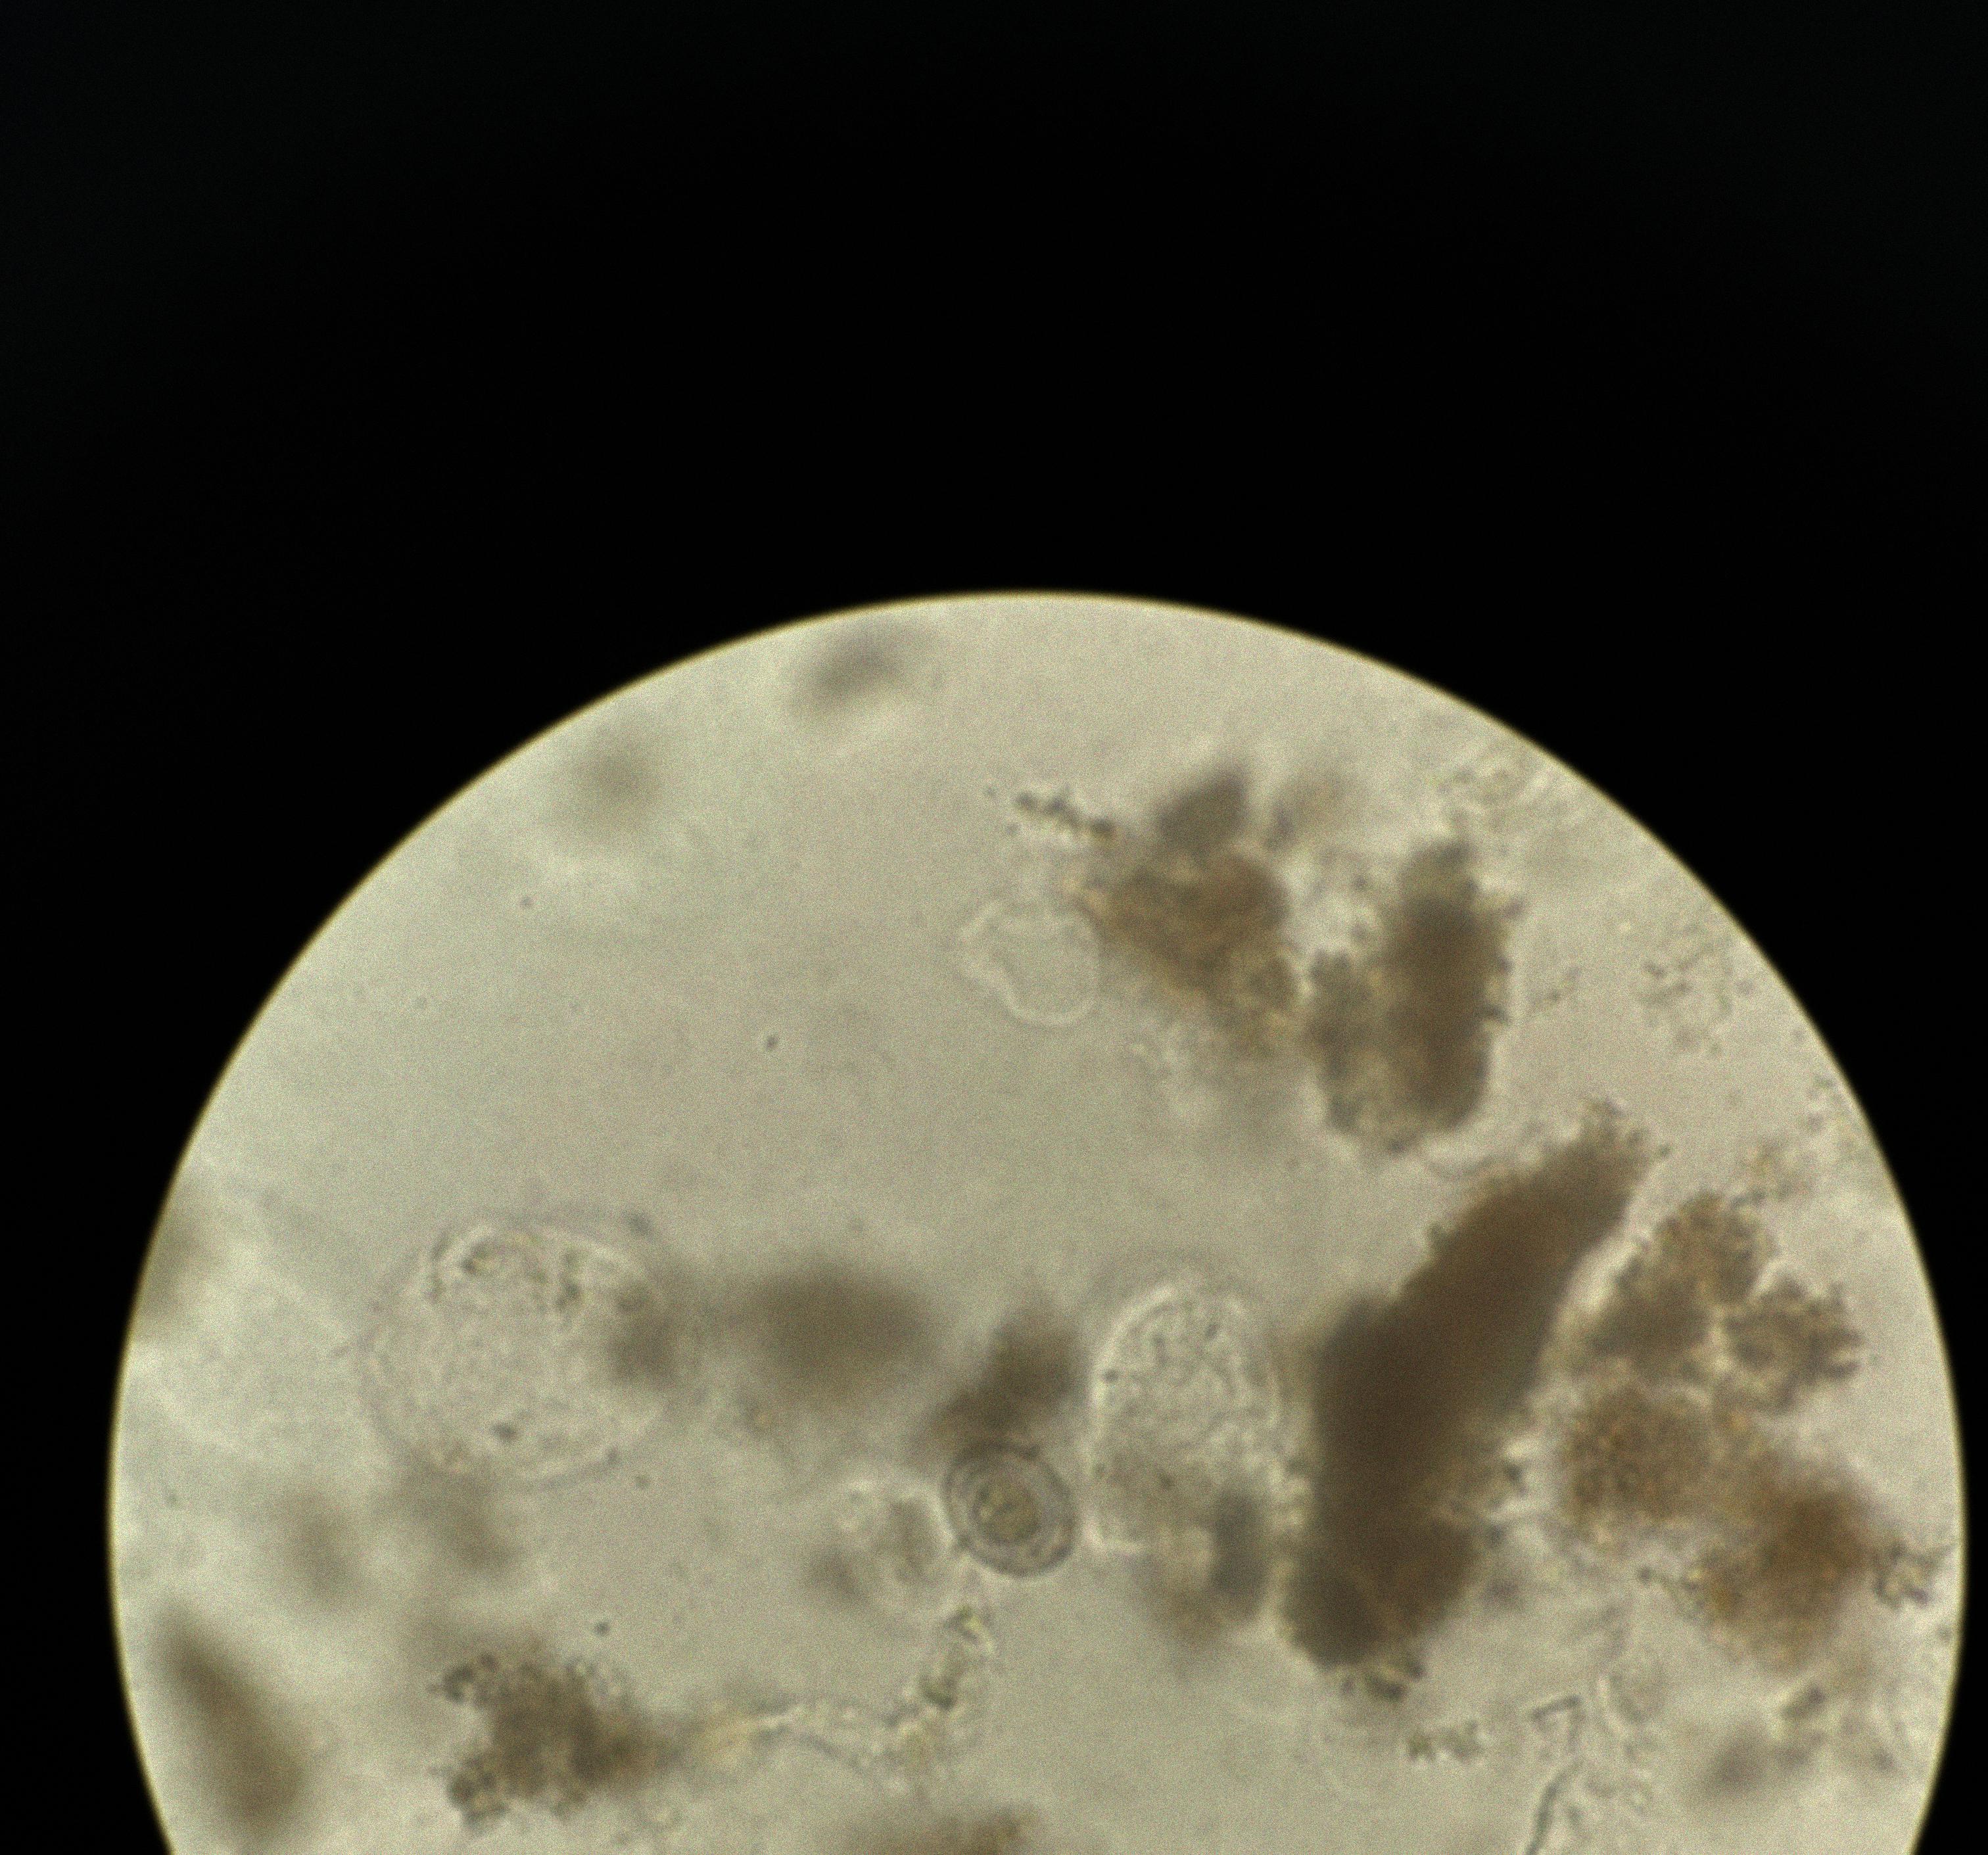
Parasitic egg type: Hymenolepis nana